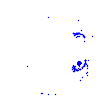
Particle: electron